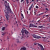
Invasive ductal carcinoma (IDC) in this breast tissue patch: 1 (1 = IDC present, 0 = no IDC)